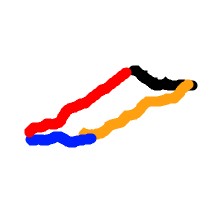
Shape: parallelogram